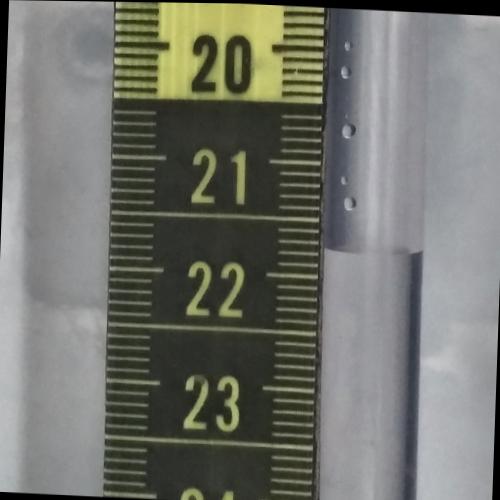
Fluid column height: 21.8 cm